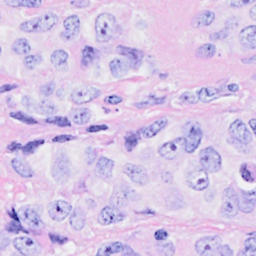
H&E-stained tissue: Breast